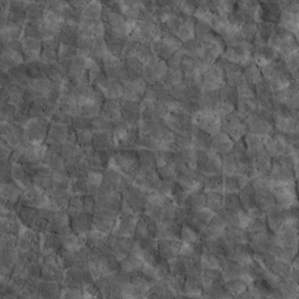
Label: non_frost